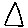
Label: triangle